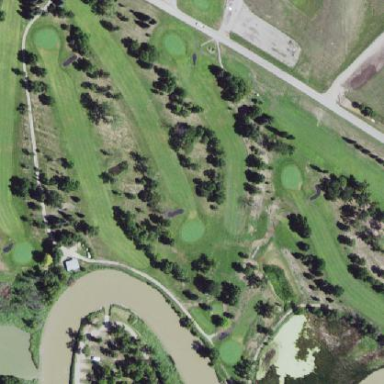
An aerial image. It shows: Golf course.